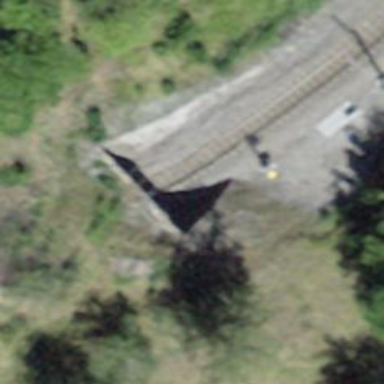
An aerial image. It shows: Narrow-gauge railway tunnel with electrified contact line.